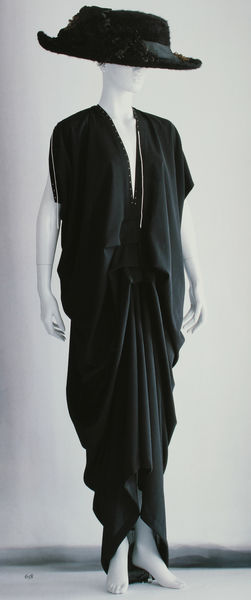
Titel: Kleid
Künstler: Yohji Yamamoto
Standort: Kyoto (Japan)
Institution: Kyoto Costume Institute
Schlagwörter: weiß, ausschnitt, elegant, grau, hut, kleid, schwarz, gürtel, mode, rock, schleife, wand, falten, ärmel, boden, taille, füße, kette, falte, krempe, abendkleid, foto, puppe, photo, gerafft, bodenlang, umhand, ärmellos, kacke, kleiderpuppe, damenkleid, einteiler